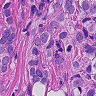
Metastatic tissue present: yes